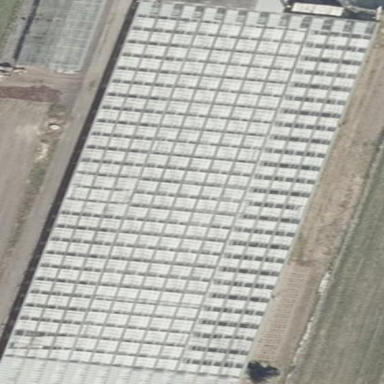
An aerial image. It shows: Greenhouse.